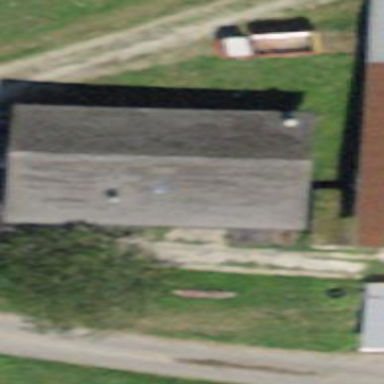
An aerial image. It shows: Simple house.